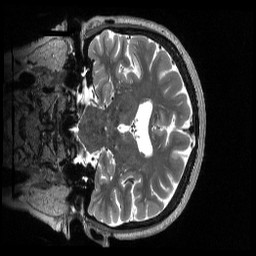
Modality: T2w
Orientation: coronal
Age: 70
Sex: female
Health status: healthy
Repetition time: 3.2 s
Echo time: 0.563 s